Question: In a web page I have several images which are stacked on top of each other. The CSS for the images are
'''
img {
width: 100%;
height: auto;
padding: 0;
border: 0;
margin-bottom: 0.66em;
}
'''
All images have proper height and width specified in the html img tag.
When the page loads on a slow connection I would like the frames where the images will appear to scale . This because it sometimes looks like this:
'''
[----------------]
[ Loaded image ]
[----------------]
[ Not loaded image ]
[----------------]
[ Loaded image ]
[----------------]
'''
where the loaded image have the right size but the not loaded one are still just a row where the 'alt=text' is shown.

Then, when the middle of the three loads it swells to the right size and moves the others.
I would like the appearance and loading to be the same as it would have been without the CSS: The empty frames where the image will appear shows at the right pixelsize, it is then filled with the image.
Please be aware that this of course is a problem only on slow connection, the images are not that big really.
The images are progressive JPGs.
- -
Using the great <URL> could of course be a solution, but it seems overkill.
I could also use javascript to detect window width and then change the 'width' and 'height' in the html tag, but this seems unnecessary.
I would prefer a solution where I don't have to alter the code for the images themselves. Preferably only with css if this is achievable.
Looking much forward to your thoughts! Thanks for reading this long post :) !
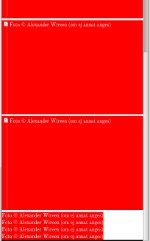
Answer: The order which objects in the page are loaded can to my knowledge not be controlled in any other way than by using a javascript. Different browsers also load the page differently:
Firefox tend to load one progressive JPEG after another, while Chrome starts loading in all of them simultaneously.
The Lazyload plugin for jQuery could be a solution, it does the placeholder and scaling of the images good, but it disables the progressive downloading of the JPEGs.
I that putting 'height: auto;' in the css for the image makes an improvement (image frame gets right size faster), but it's a marginal difference and I'm not sure.
Solution would be to write a javascript which uses a placeholder image first, and then sequentially reads in the images and allows them to display progressively.
Thankful for further opinions on how this script could be written or different solutions to my problem!